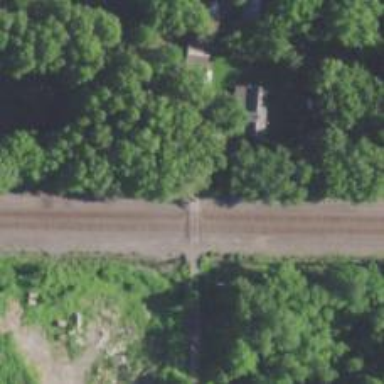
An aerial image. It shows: Railway crossing.